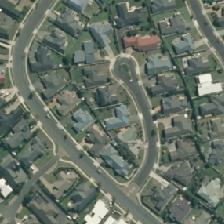
Land cover: urban_build_up